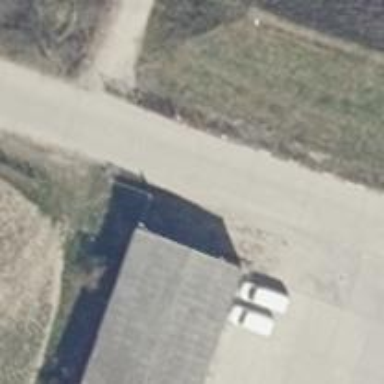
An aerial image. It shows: Concrete driveway.